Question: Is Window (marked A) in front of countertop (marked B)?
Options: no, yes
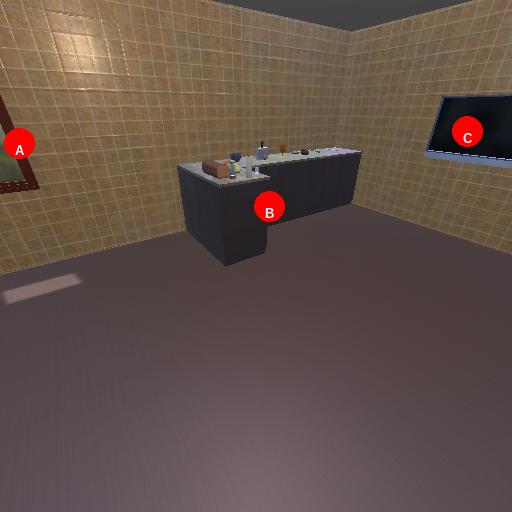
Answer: no